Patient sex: M
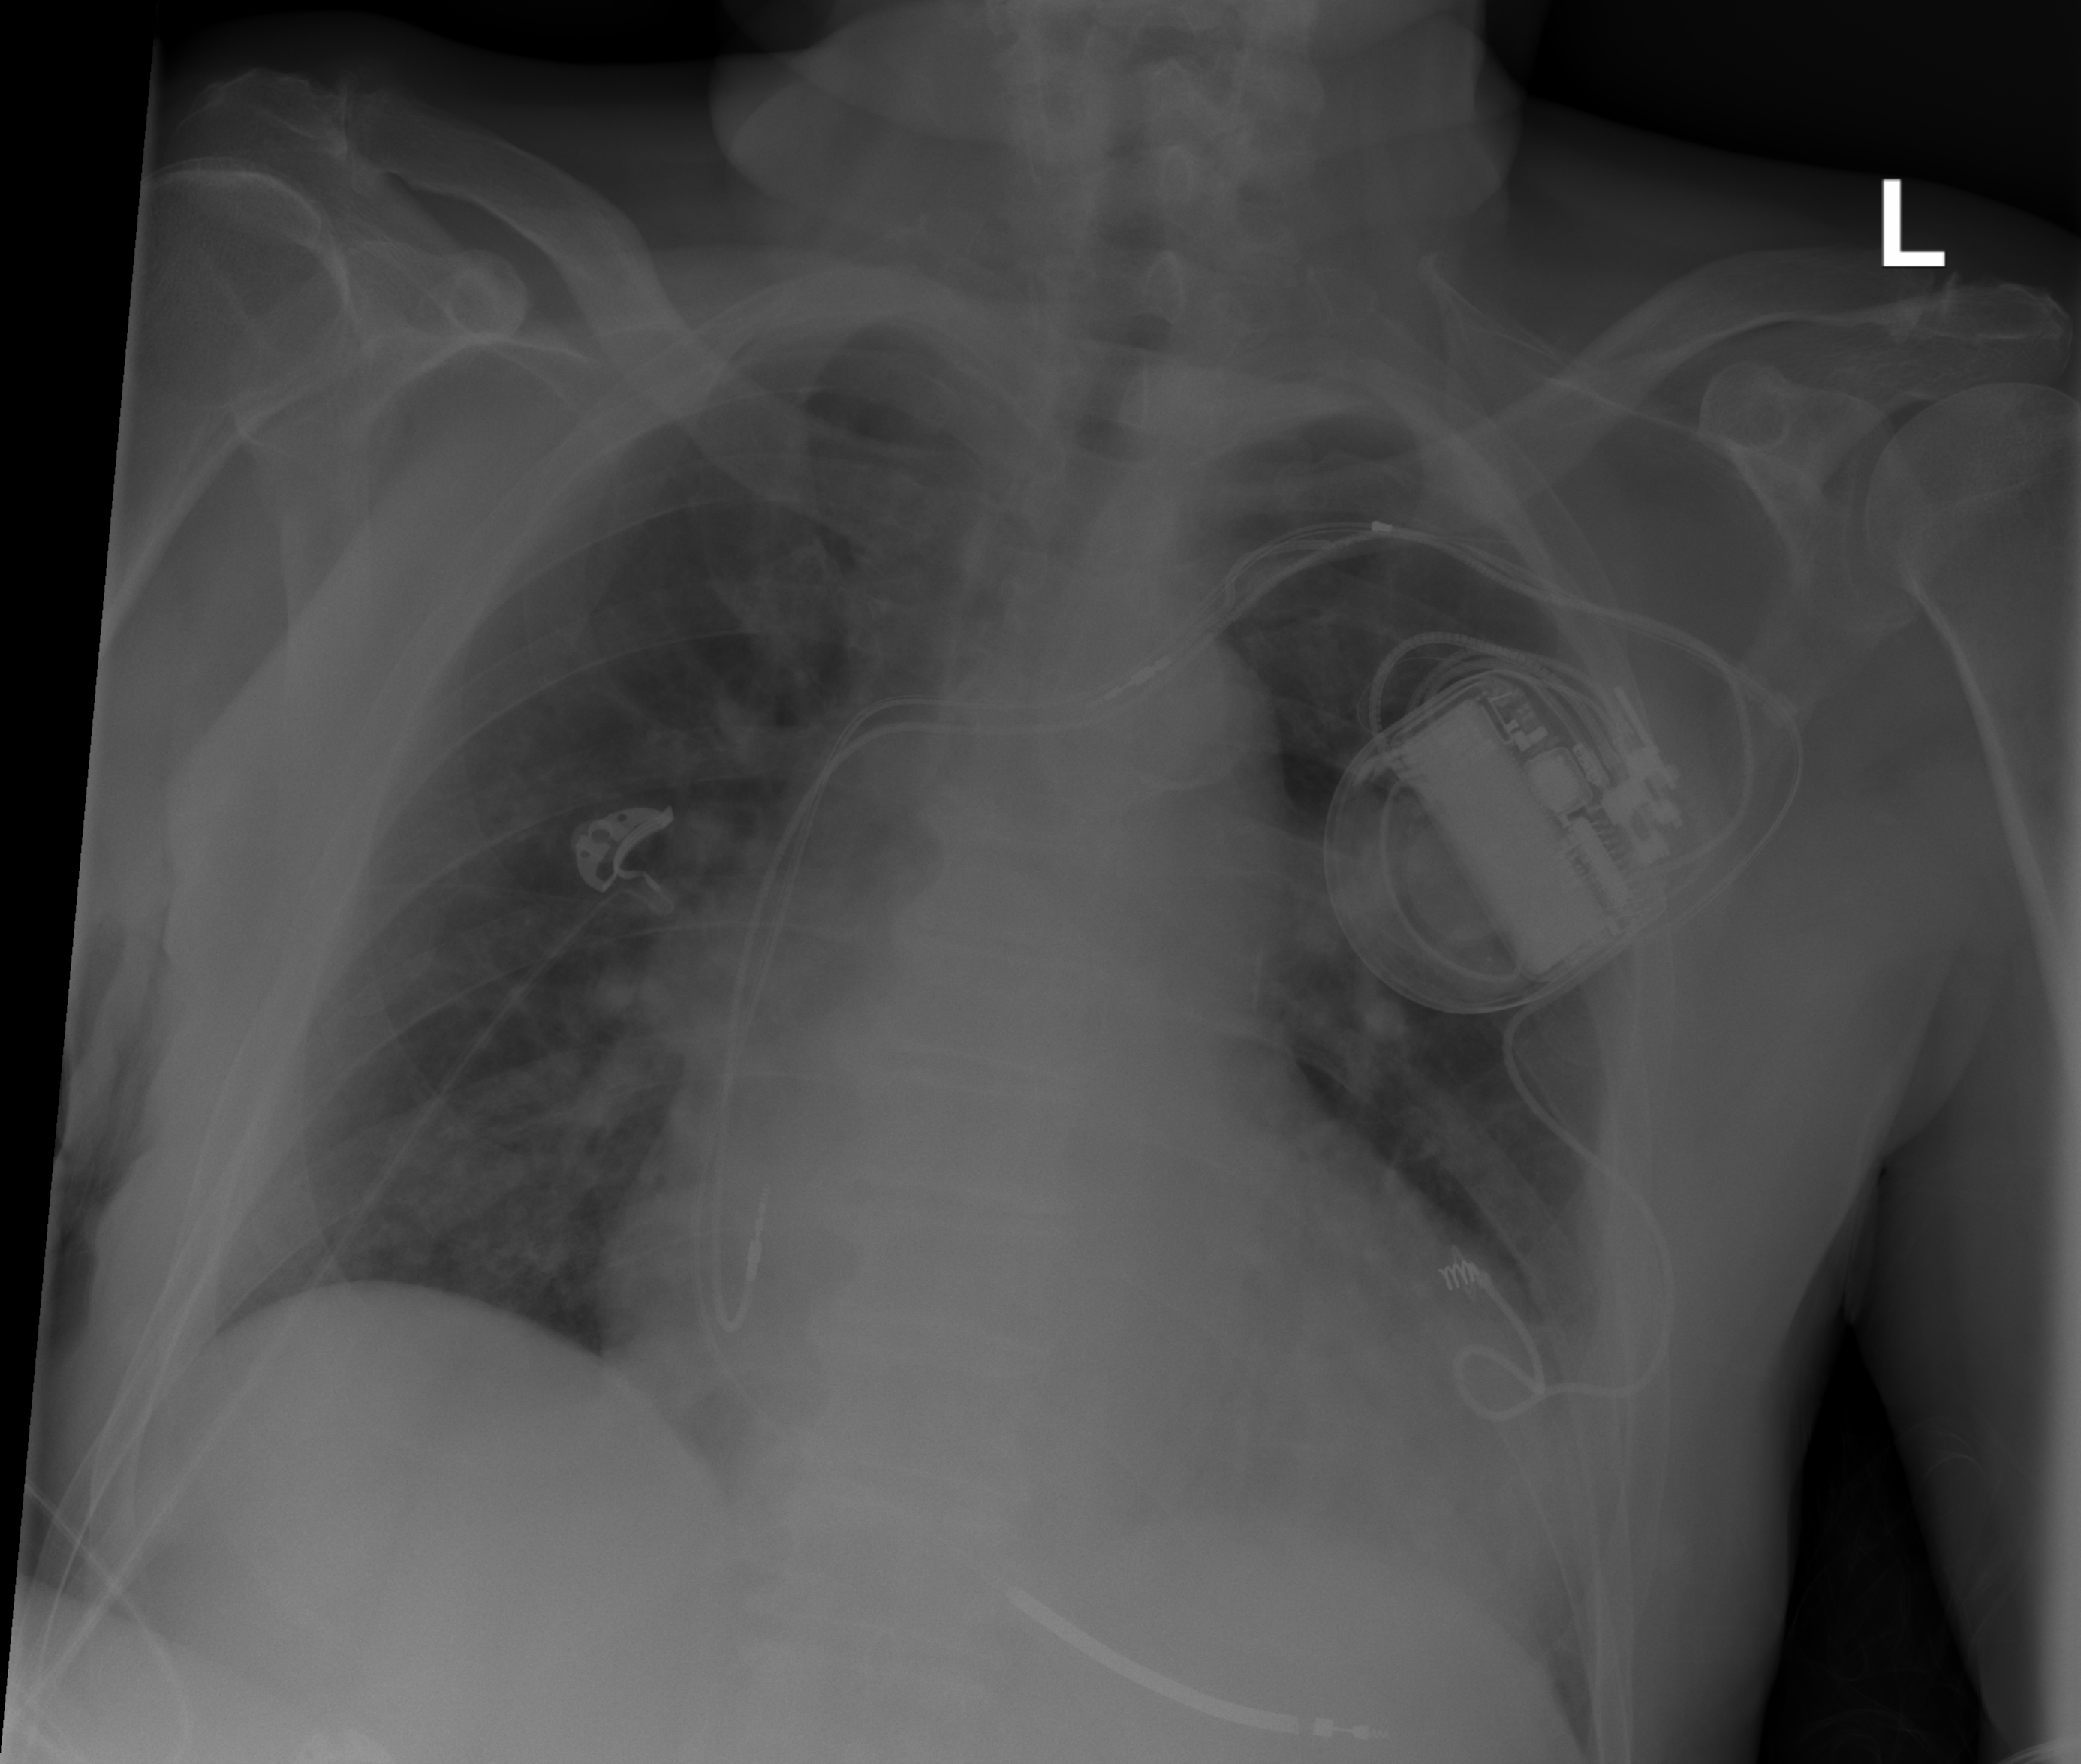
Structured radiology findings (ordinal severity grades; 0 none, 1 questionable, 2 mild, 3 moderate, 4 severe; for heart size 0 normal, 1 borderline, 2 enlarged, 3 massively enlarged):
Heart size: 2
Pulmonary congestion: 2
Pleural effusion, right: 0
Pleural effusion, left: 0
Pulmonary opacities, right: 0
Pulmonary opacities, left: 0
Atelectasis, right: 0
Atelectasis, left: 0